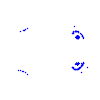
Particle: pion